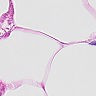
Metastatic tissue present: no